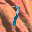
Label: 1